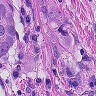
Metastatic tissue present: yes